Aerial crown-view tile of a tropical tree (Barro Colorado Island, Panama), acquired 20241014:
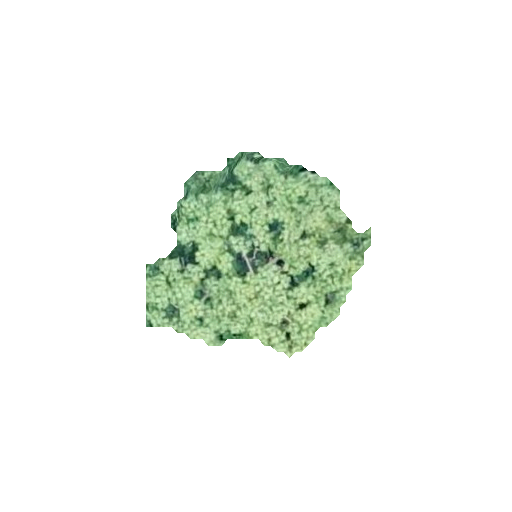
Species: Hieronyma alchorneoides
GBIF accepted scientific name: Hieronyma alchorneoides
Crown area: 48.636 m²